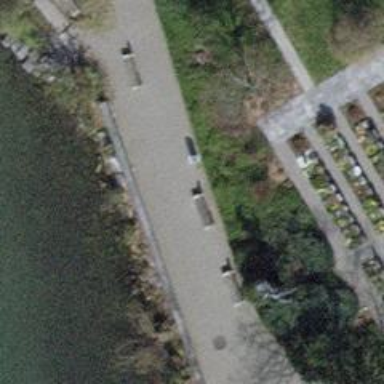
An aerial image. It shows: Bench for seating.